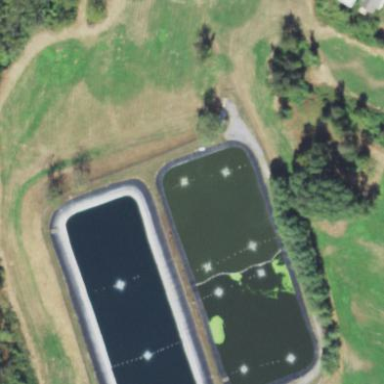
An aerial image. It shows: Pond surrounded by natural water.